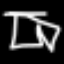
Label: pants